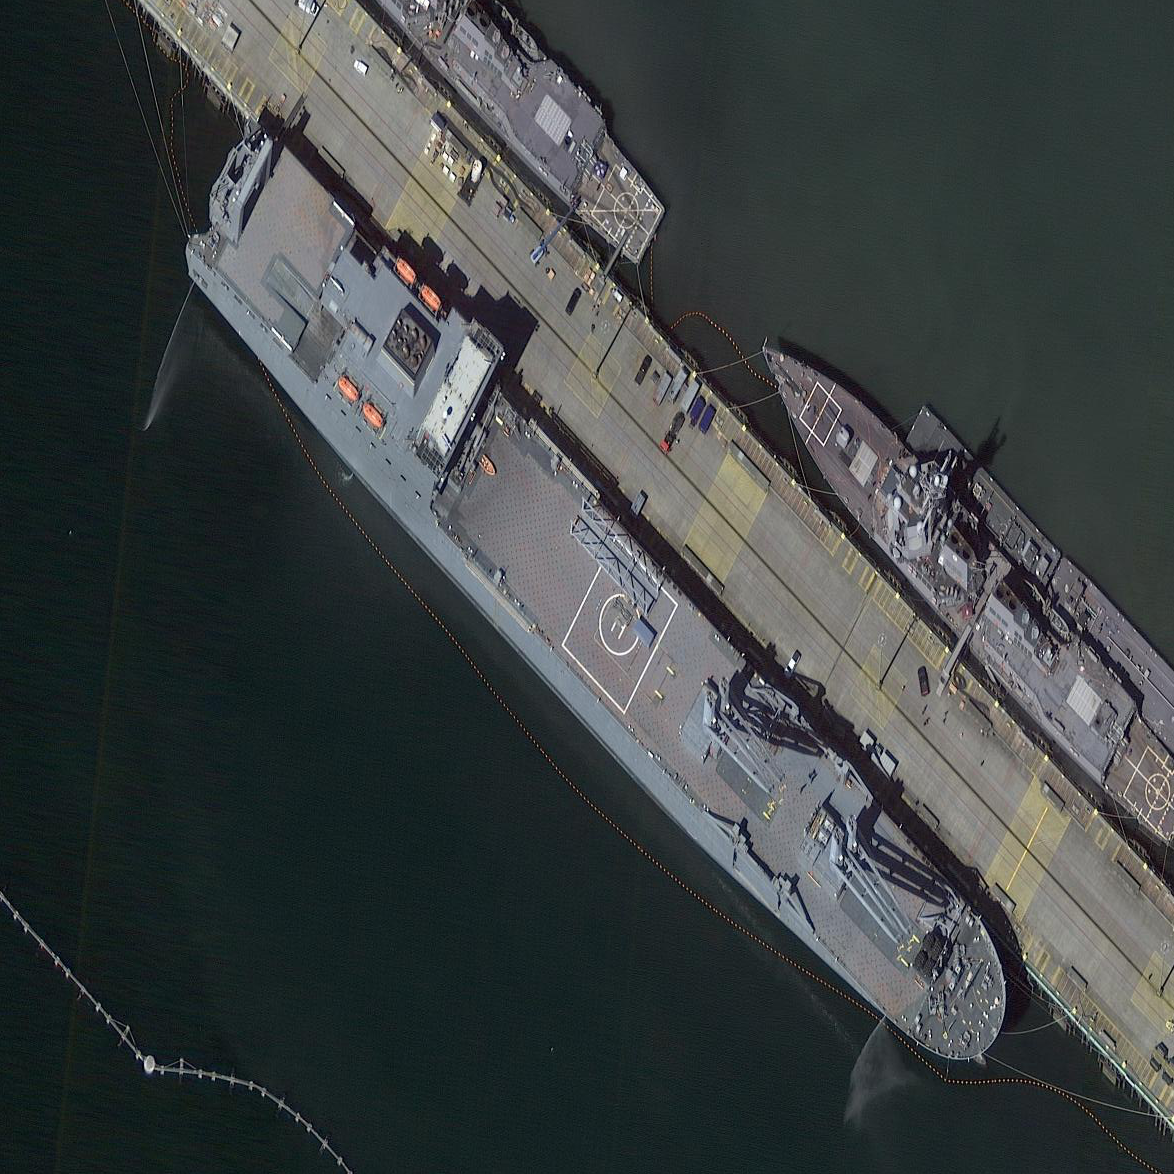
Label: Crane_ship